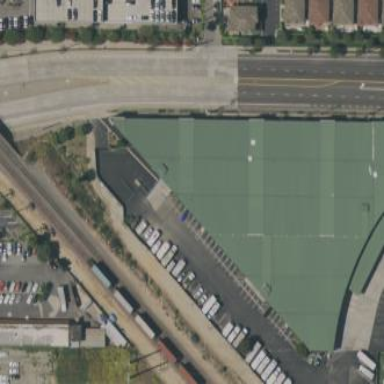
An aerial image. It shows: Warehouse used for storage rental.